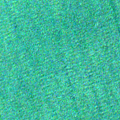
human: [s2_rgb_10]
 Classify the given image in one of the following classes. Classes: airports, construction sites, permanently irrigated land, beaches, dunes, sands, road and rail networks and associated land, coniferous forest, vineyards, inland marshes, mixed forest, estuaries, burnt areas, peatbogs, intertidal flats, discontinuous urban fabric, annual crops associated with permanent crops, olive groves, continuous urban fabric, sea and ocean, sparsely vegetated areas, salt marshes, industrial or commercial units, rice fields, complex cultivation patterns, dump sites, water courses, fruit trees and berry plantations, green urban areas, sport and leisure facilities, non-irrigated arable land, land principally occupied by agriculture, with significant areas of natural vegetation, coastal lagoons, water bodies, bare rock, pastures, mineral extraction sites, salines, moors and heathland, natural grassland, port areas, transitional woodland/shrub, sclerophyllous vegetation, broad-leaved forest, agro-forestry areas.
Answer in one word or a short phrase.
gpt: sea and ocean